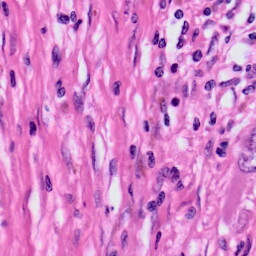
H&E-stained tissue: Skin